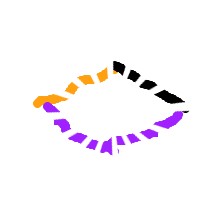
Shape: rhombus